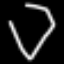
Label: diamond